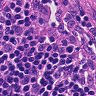
Metastatic tissue present: no